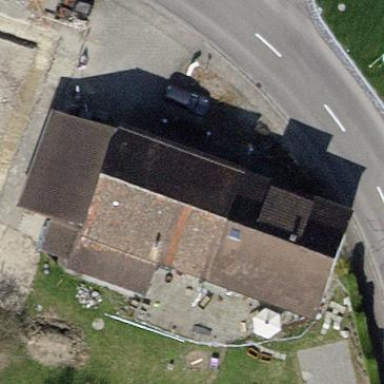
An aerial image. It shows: Part of building.